Interaction volume radius: 5 \u00c5
Interaction volume height: 15 \u00c5
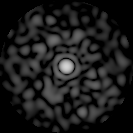
Disorder parameter: 0.8136